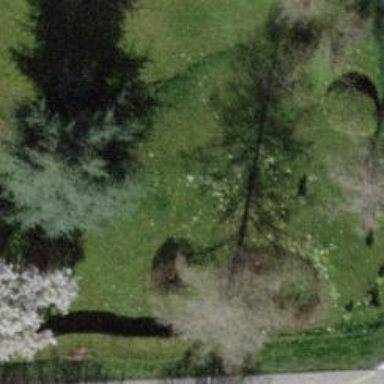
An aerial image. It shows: Urban tree with needle-leaved evergreen foliage.